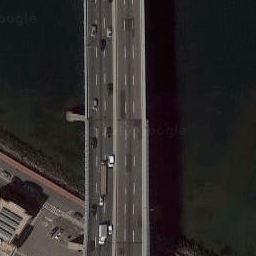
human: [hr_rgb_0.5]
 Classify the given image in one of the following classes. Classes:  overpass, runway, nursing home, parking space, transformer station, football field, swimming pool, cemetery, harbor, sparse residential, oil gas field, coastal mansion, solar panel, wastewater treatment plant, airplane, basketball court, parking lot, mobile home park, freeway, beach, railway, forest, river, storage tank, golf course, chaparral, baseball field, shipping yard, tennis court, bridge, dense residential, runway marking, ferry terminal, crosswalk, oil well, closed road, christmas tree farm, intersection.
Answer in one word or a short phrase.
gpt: bridge